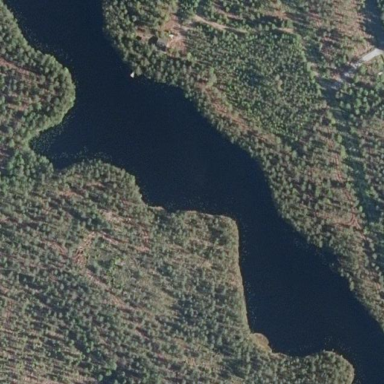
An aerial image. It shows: Pond surrounded by natural water.